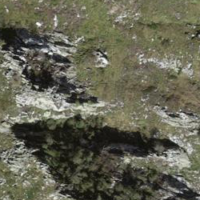
EUNIS habitat code: 26
Species observed at this site:
Corvus corone
Anthus trivialis
Turdus philomelos
Emberiza citrinella
Dendrocopos major
Anthus spinoletta
Prunella modularis
Aegithalos caudatus
Buteo buteo
Jynx torquilla
Anthus pratensis
Sylvia atricapilla
Phylloscopus collybita
Pernis apivorus
Poecile palustris
Alauda arvensis
Erithacus rubecula
Cuculus canorus
Dryocopus martius
Certhia familiaris
Sitta europaea
Garrulus glandarius
Phoenicurus phoenicurus
Phoenicurus ochruros
Passer italiae
Picus viridis
Corvus corax
Falco tinnunculus
Ficedula hypoleuca
Periparus ater
Cyanistes caeruleus
Lophophanes cristatus
Troglodytes troglodytes
Pyrrhula pyrrhula
Lyrurus tetrix
Corvus cornix
Fringilla coelebs
Regulus ignicapilla
Carduelis carduelis
Columba palumbus
Turdus merula
Tachymarptis melba
Emberiza cia
Parus major
Hirundo rustica
Regulus regulus
Coccothraustes coccothraustes
Aquila chrysaetos
Accipiter nisus
Delichon urbicum